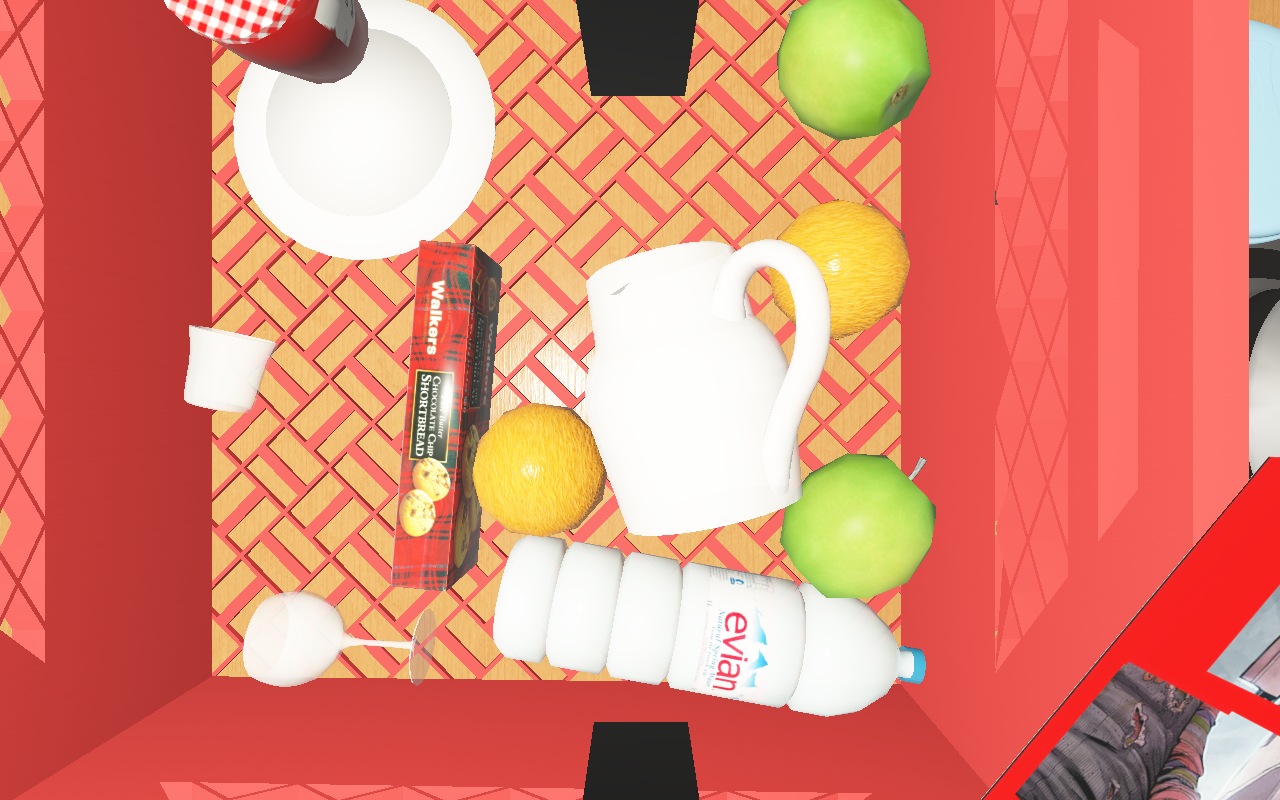
Objects in the scene:
water bottle
orange
orange
spoon
plate
wineglass
honey jar
jam jar
cereal box
biscuit box